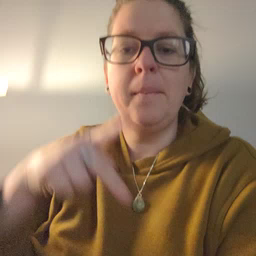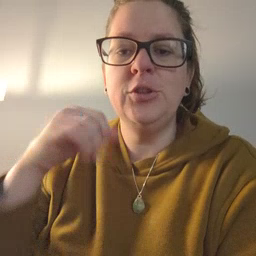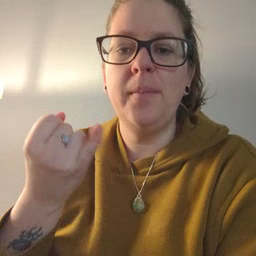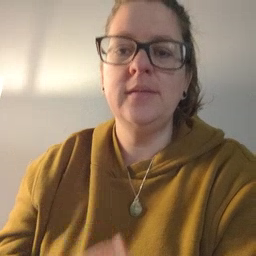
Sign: pajamas